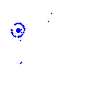
Particle: kaon